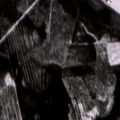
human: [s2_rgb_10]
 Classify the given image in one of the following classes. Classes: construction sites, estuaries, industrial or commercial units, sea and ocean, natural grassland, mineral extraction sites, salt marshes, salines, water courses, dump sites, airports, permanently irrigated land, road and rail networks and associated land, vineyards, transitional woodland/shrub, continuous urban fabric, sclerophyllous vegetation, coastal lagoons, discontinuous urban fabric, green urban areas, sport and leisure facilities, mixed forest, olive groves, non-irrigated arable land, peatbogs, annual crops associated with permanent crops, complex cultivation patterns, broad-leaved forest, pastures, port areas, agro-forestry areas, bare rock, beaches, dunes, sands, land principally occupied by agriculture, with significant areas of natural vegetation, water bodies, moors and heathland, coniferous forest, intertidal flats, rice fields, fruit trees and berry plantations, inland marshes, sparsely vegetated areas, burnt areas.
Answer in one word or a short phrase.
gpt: coniferous forest, mixed forest, transitional woodland/shrub